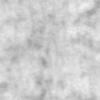
Label: no_change